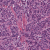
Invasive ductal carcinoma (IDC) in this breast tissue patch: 1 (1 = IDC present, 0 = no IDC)